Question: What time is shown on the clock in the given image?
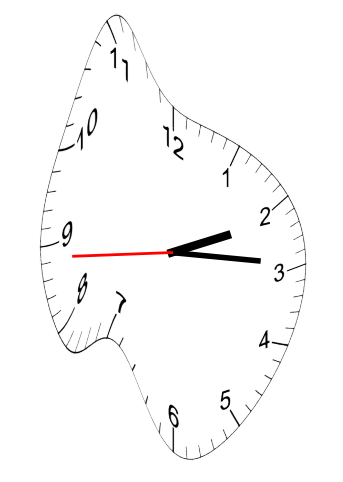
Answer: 02:14:44